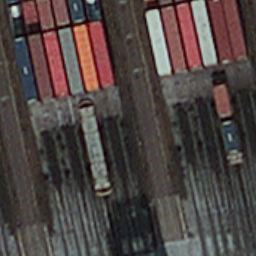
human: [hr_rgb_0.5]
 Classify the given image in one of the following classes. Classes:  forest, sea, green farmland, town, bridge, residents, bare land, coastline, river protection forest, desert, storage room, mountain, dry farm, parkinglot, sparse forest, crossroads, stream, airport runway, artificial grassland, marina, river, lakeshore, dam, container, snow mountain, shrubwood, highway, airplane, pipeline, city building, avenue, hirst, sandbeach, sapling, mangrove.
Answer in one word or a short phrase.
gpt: container